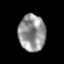
Tissue: prostate
Cell type: T cells
Senescence score: 0.3579
Nuclear area (px): 970
Mean DAPI intensity: 147.467